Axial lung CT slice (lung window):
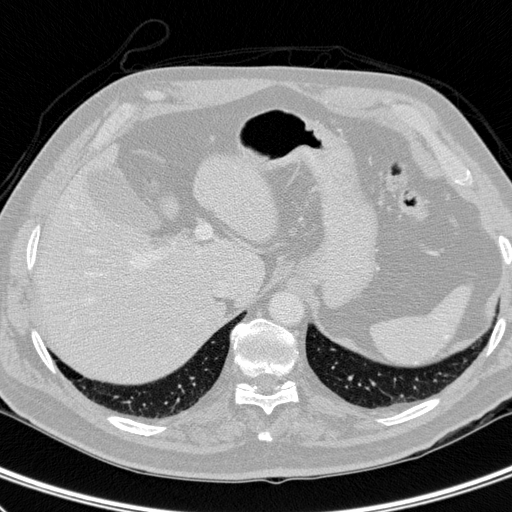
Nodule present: no